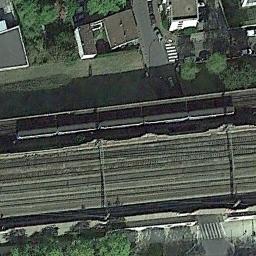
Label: railway